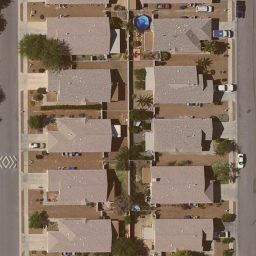
Label: residential